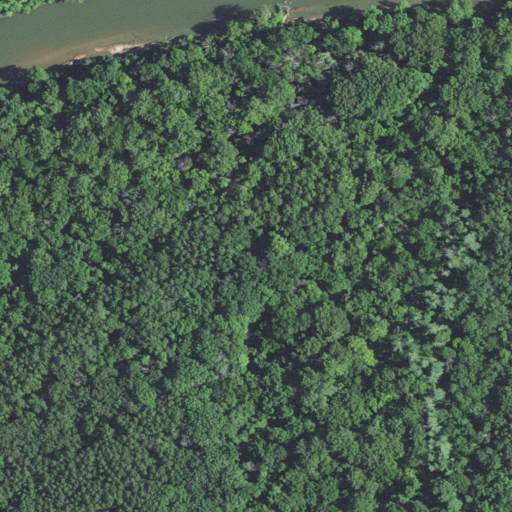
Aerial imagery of valley in Missouri named Silver Hollow containing deciduous forest, mixed forest, evergreen forest, open water, and herbaceous wetlands